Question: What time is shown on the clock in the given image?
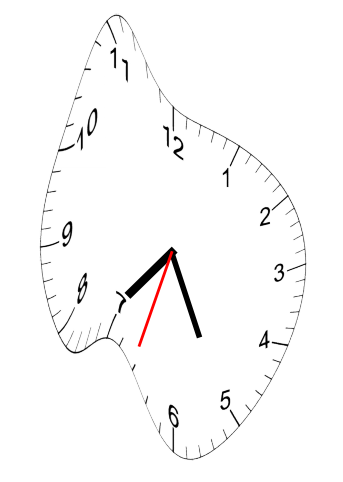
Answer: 07:25:33